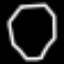
Label: octagon